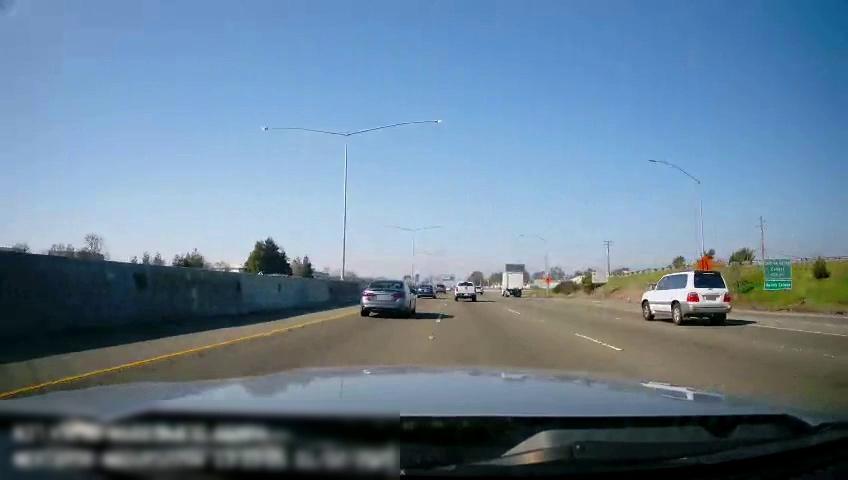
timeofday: Day
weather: Sunny
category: Drivable Space
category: Vehicles | Car
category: Vehicles | SUV
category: Vehicles | Truck
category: Vehicles | Car
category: Vehicles | Other LV
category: Vehicles | SUV
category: Lanes | Alternate Lane
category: Lanes | Current Lane
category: Lanes | Current Lane
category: Lanes | Alternate Lane
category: Traffic | Signs
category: Traffic | Signs
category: Traffic | Signs